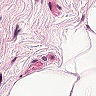
Metastatic tissue present: no